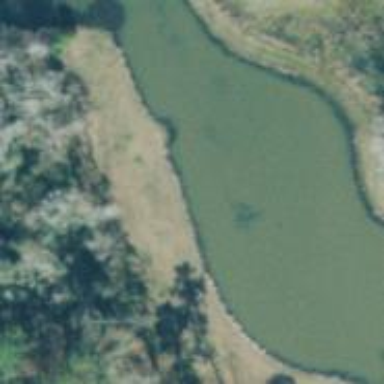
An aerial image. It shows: Reservoir of water.